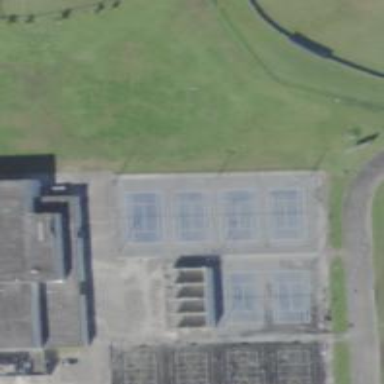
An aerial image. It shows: Asphalt tennis court on pitch.